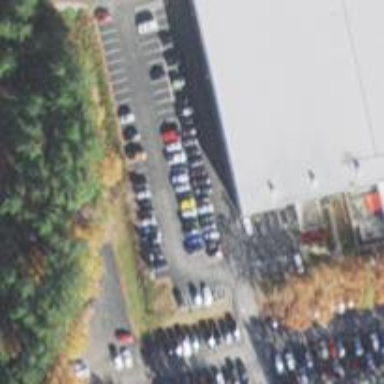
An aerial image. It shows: Parking space.